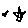
Label: star